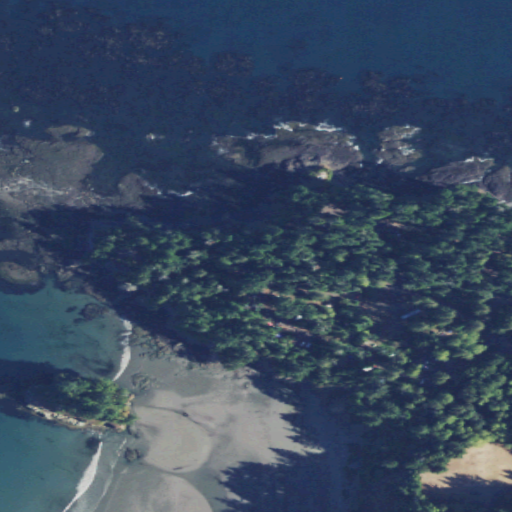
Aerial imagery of cape in Washington named Tongue Point containing open water, evergreen forest, open development, barren land, herbaceous wetlands, woody wetlands, and low intensity development